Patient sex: M
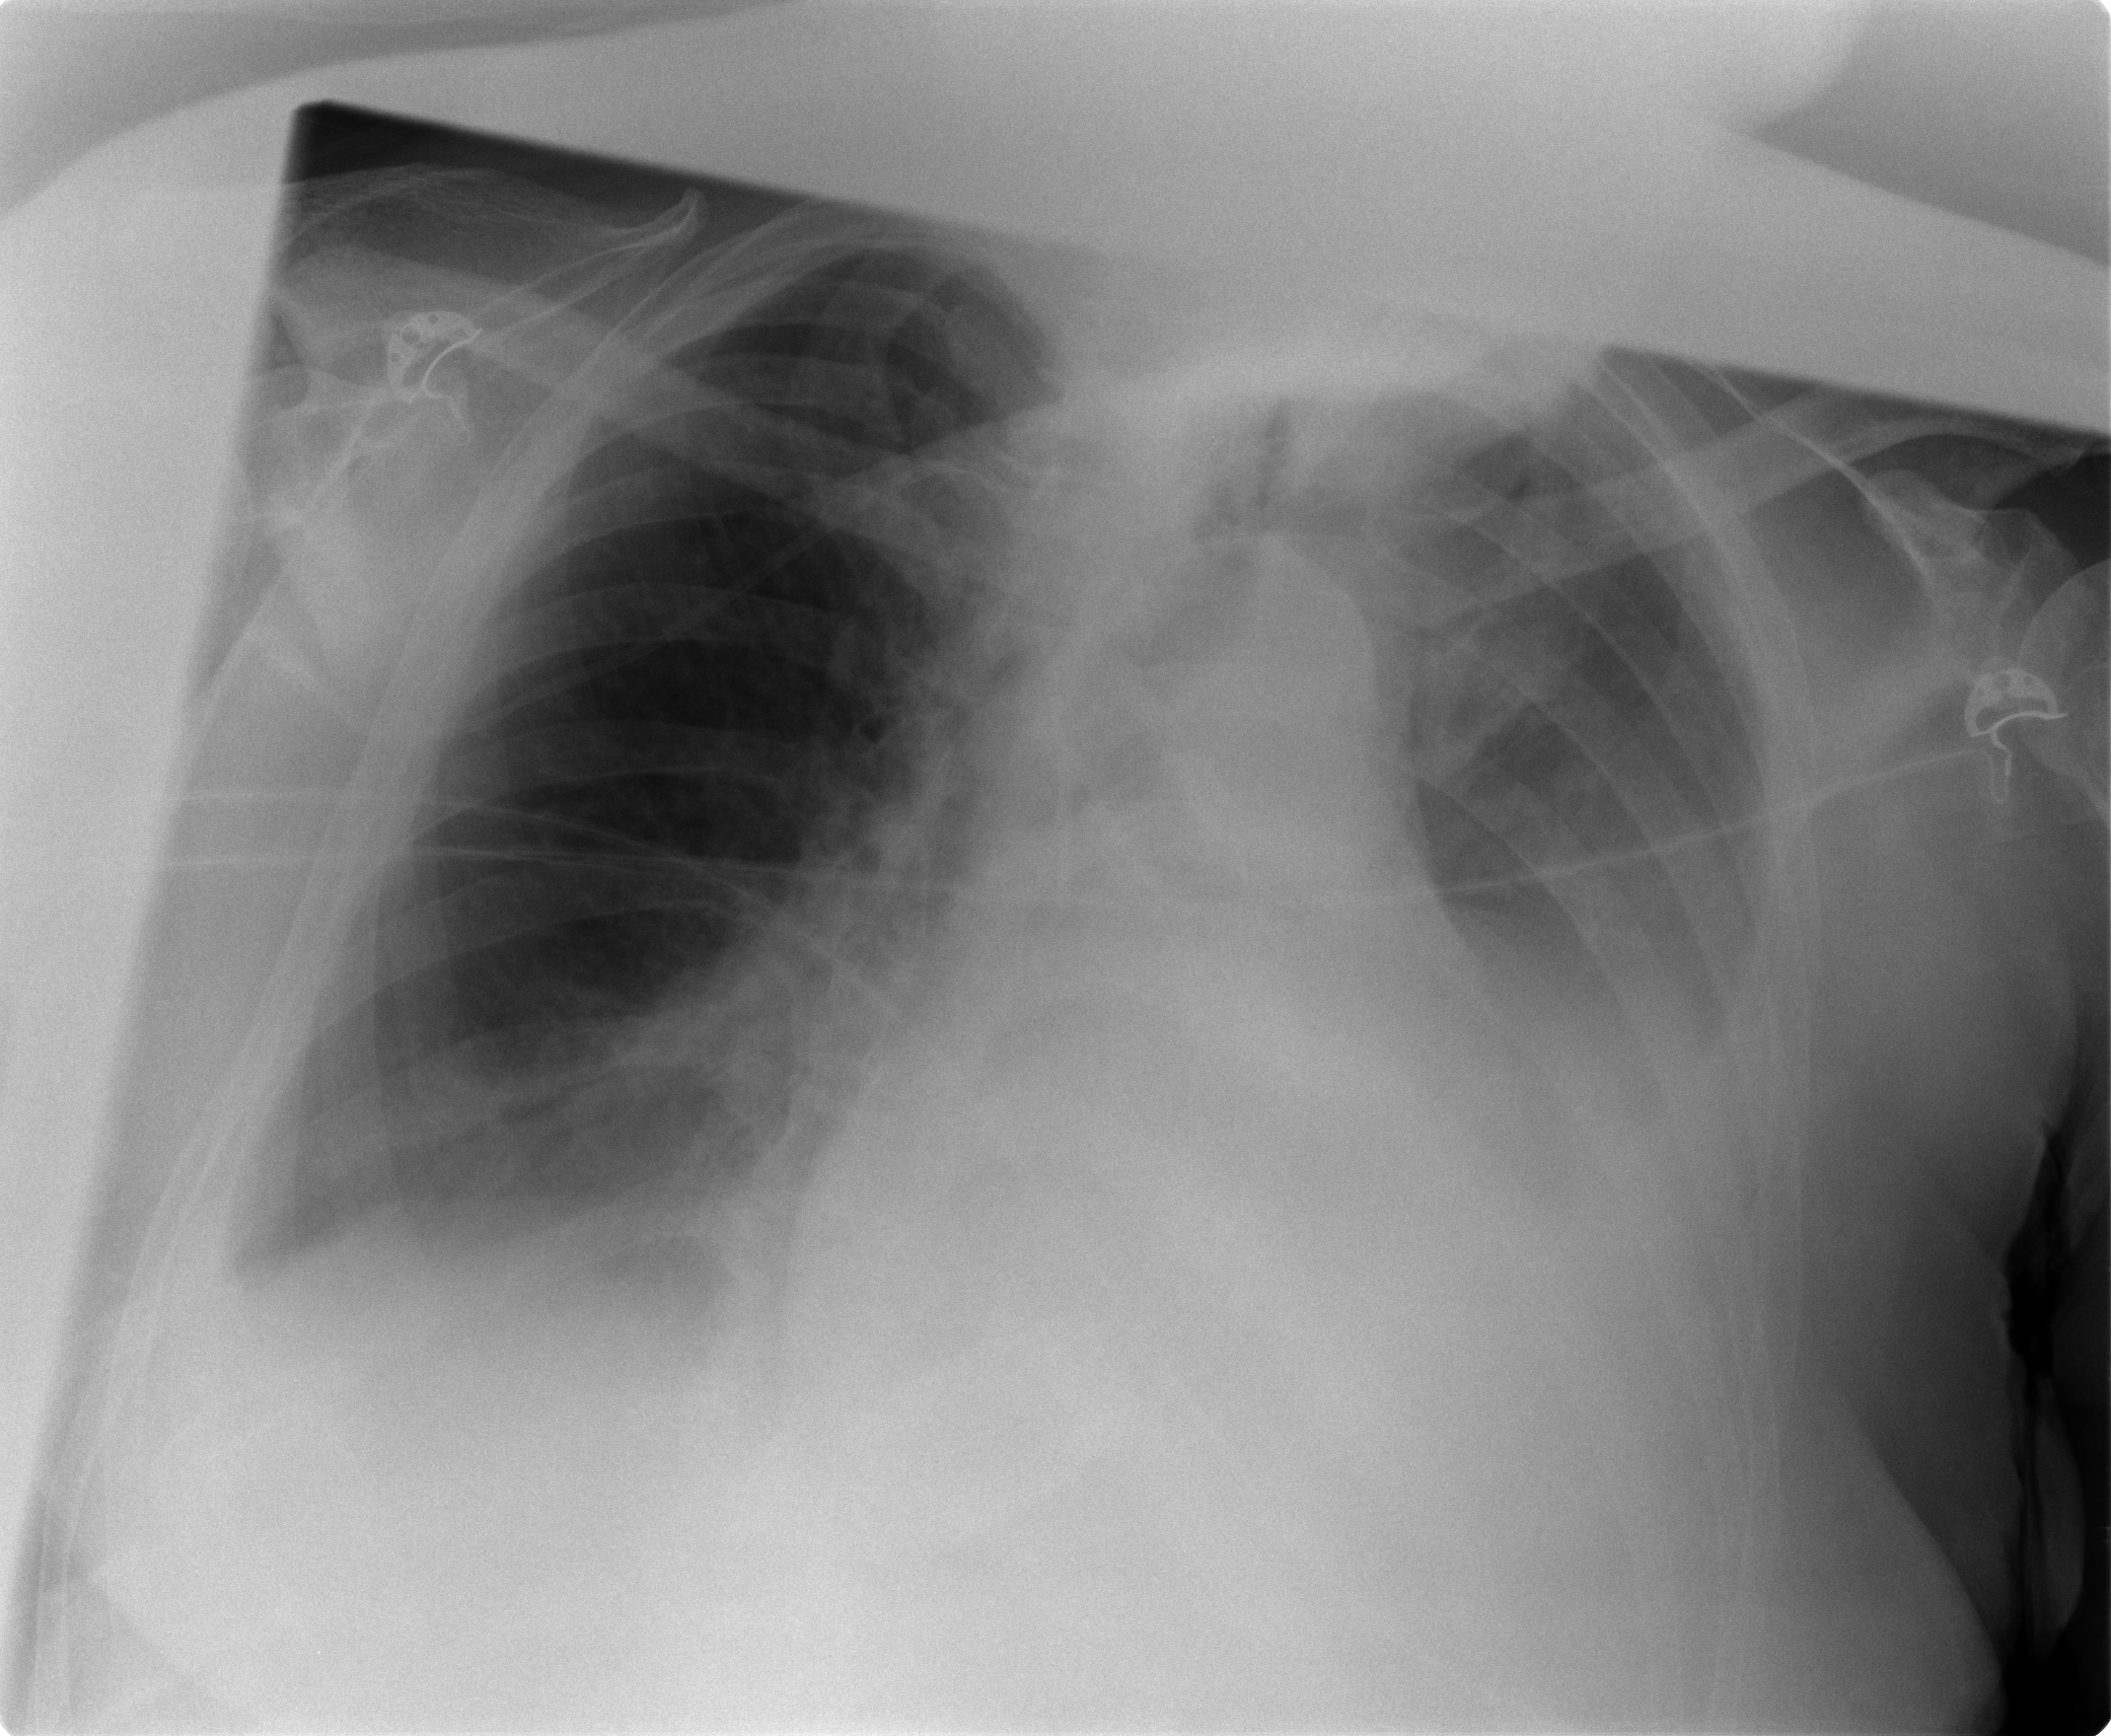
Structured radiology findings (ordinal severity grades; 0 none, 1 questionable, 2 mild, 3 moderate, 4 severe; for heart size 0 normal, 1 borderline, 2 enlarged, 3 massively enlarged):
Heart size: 2
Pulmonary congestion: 0
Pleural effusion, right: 2
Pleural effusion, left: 3
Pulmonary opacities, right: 1
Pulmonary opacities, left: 0
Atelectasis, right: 2
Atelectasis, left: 4